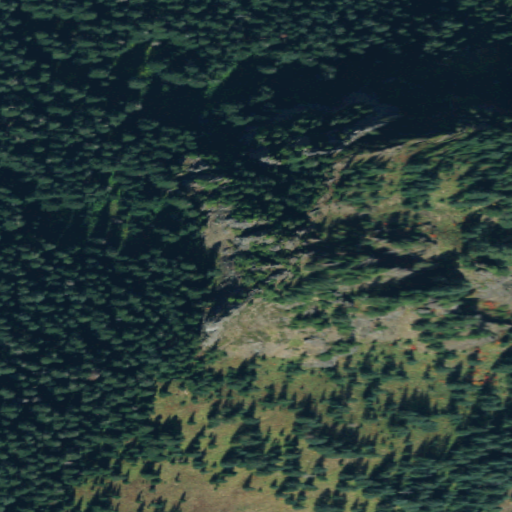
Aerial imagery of mountain in Washington named Cockscomb Mountain containing evergreen forest and shrub